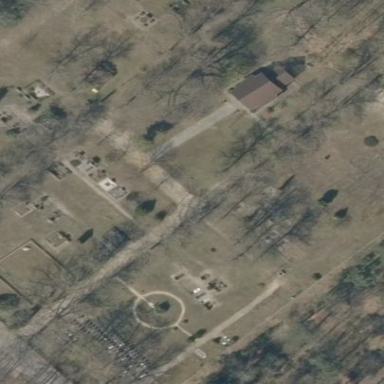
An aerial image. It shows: Cemetery.